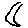
Label: moon